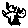
Label: bird